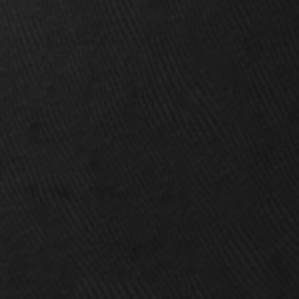
Label: frost